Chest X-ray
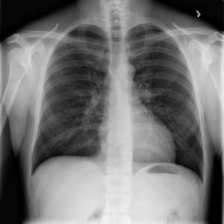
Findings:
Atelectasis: negative
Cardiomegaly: negative
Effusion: negative
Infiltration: negative
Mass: negative
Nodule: negative
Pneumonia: negative
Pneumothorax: negative
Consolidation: negative
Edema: negative
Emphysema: negative
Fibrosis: negative
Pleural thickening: negative
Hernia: negative